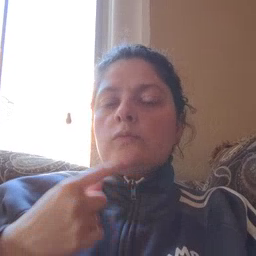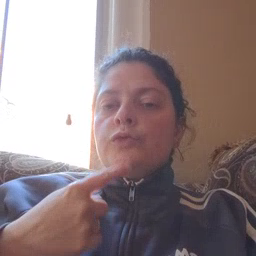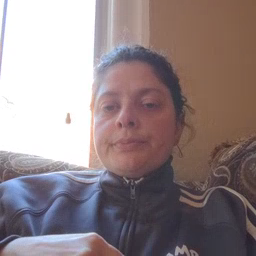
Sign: chin